Interaction volume radius: 10 \u00c5
Interaction volume height: 10 \u00c5
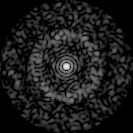
Disorder parameter: 0.8566